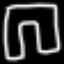
Label: pants